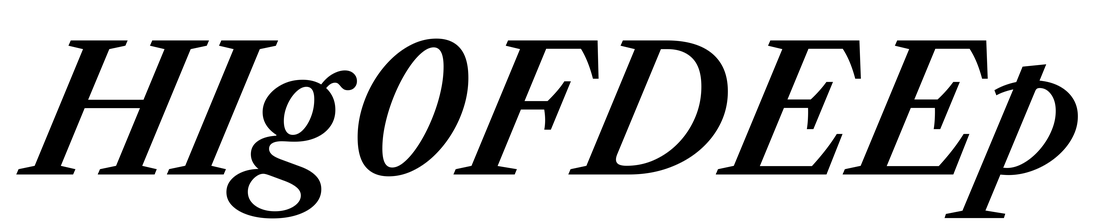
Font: LibreCaslonText-Italic_SemiBold_Italic